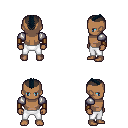
a pixel art fantasy rpg character, male body template, human, dark skin, steel arm armor, white pants, raven short mohawk hairstyle, leather bracers, four views (front, back, left, right), 2x2 character sprite sheet, small pixel art, hard edges, no anti-aliasing